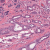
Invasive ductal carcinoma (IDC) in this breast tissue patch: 1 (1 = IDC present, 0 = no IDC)